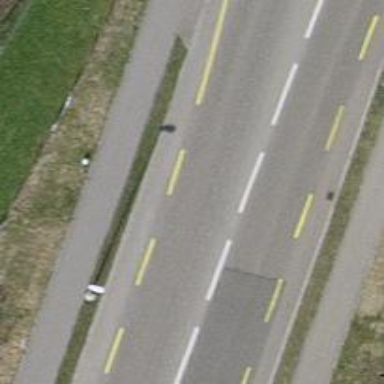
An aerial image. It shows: Cycleway.